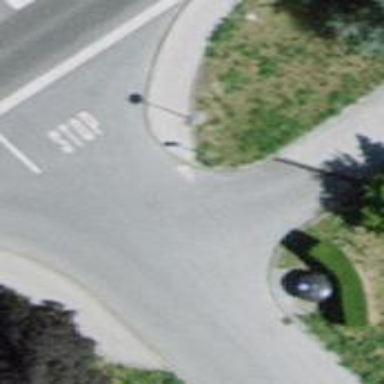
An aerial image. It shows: Unmarked crossing on footway.